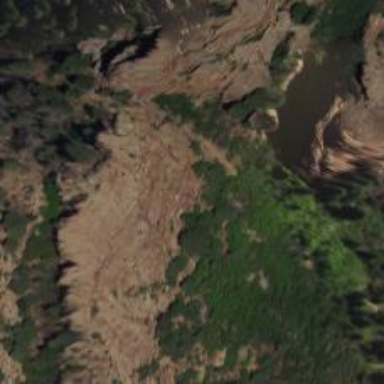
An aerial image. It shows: Natural cliff.